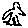
Label: bird